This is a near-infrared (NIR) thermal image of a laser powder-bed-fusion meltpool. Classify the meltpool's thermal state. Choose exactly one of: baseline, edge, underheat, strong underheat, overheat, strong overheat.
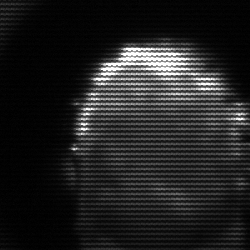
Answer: baseline